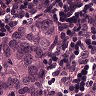
Metastatic tissue present: yes